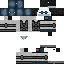
A male skeleton skin with dark skin, wearing brown helmet dressed in a blue armor chest and black pants, featuring a closed mouth.